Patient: sex M, age 43
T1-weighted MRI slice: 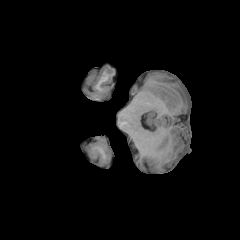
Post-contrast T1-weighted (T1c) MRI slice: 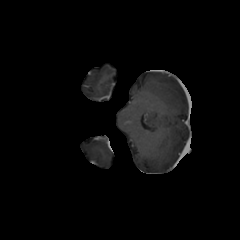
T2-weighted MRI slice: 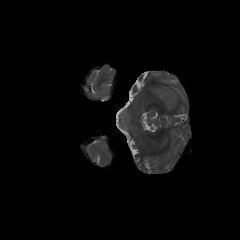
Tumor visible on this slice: no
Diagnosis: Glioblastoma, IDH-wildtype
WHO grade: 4